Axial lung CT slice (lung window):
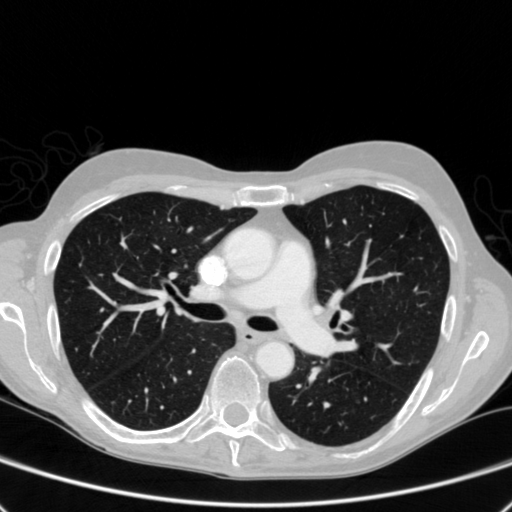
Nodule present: no